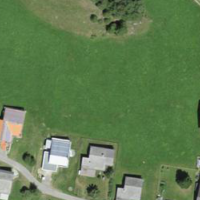
EUNIS habitat code: 26
Species observed at this site:
Eulithis populata